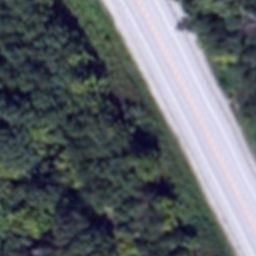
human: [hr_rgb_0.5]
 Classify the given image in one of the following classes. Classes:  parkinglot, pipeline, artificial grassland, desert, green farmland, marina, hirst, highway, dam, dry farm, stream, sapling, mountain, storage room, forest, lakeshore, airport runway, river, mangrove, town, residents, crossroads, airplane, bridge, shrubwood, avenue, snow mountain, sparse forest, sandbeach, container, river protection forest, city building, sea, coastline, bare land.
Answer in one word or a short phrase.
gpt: avenue